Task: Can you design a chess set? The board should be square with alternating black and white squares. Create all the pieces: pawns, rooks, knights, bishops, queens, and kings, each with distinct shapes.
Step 2199:
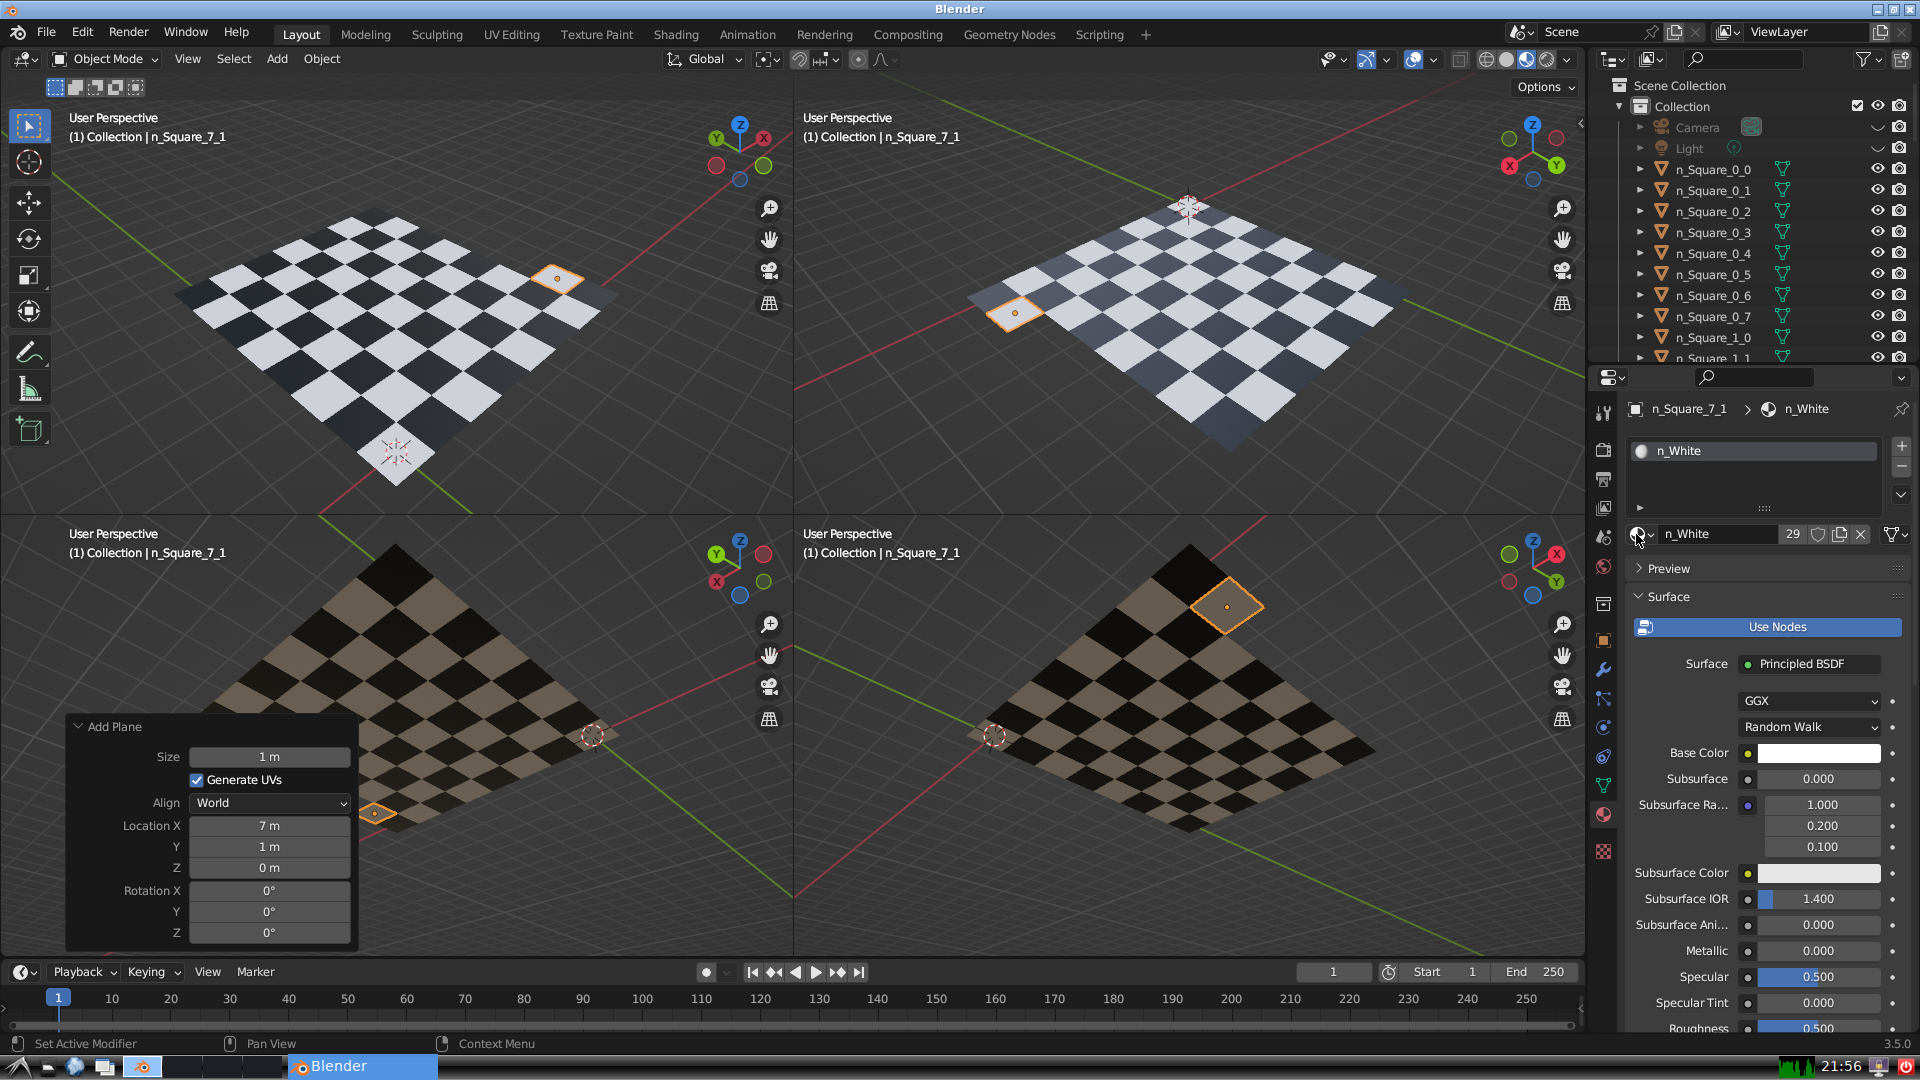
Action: {"mouse_move": [278, 58]}